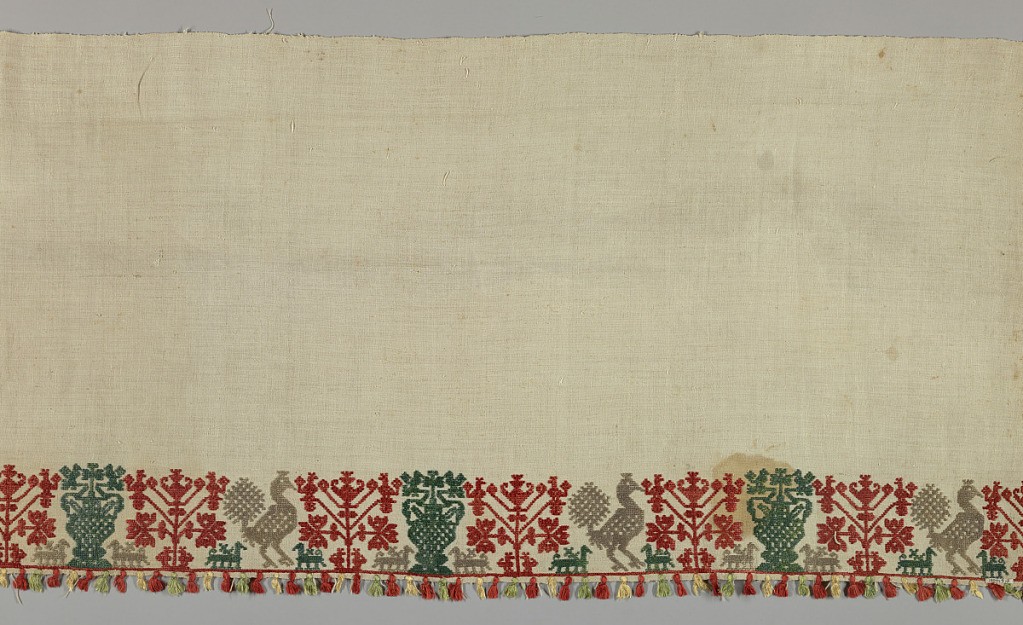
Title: Bed curtain
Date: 19th century
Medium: silk embroidery on linen foundation Technique: embroidered on plain weave
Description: Bed curtain of hand-spun undyed linen, embroidered with a border of tree of life, peacock, and dog motifs in red, beige and green silks. With tassels.